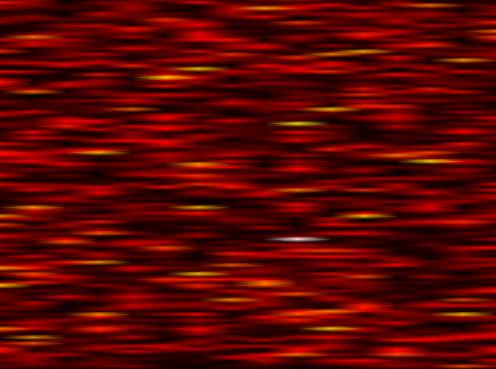
Label: FOFDM